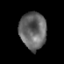
Tissue: prostate
Cell type: T cells
Senescence score: 0.354
Nuclear area (px): 974
Mean DAPI intensity: 102.322